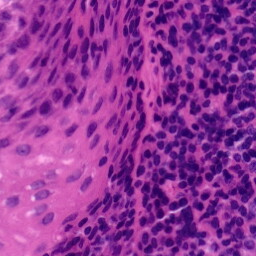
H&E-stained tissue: Tonsil